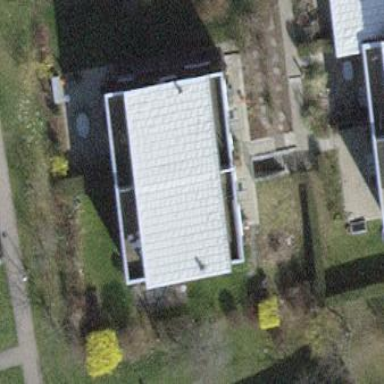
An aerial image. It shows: Flat-roofed building.